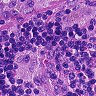
Metastatic tissue present: no